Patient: sex M, age 67
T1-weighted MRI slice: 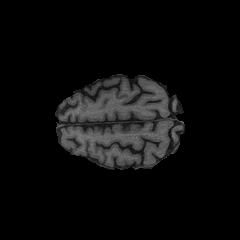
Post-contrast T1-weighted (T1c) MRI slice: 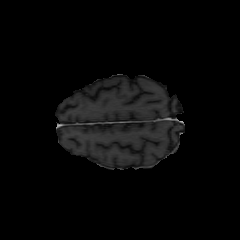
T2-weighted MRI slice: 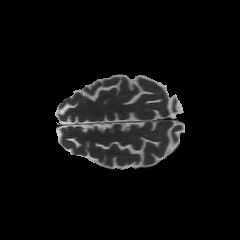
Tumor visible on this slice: no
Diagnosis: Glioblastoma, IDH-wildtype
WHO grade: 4